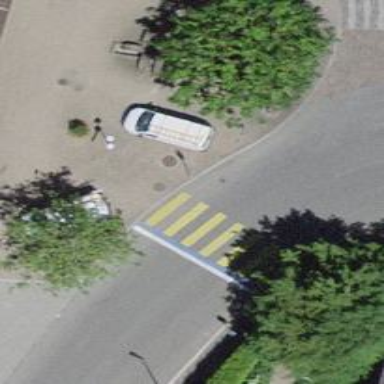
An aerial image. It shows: Footway made of paving stones.